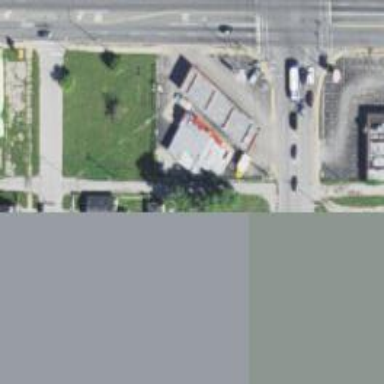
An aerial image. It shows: Convenience shop.